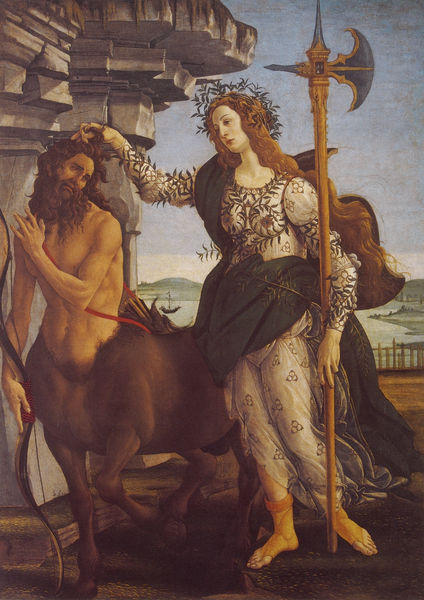
Titel: Pallas und der Centaur
Künstler: Sandro Botticelli
Standort: Firenze
Institution: Galleria degli Uffizi
Schlagwörter: blau, felsen, fuß, gemälde, gruppe, himmel, kampf, körper, mann, meer, nackt, rubens, schatten, umhang, wasser, weiß, fluss, gelb, grün, landschaft, ocker, see, ausschnitt, blumen, braun, frau, grau, haar, hintergrund, kleid, licht, säule, säulen, ausblick, dame, gebäude, haus, rot, schleier, tier, tuch, zaun, beige, muster, ornament, bart, blond, wand, architektur, historie, mensch, rembrandt, stein, steine, holland, bach, horizont, natur, gewand, gold, haare, mantel, stoff, krone, locken, renaissance, pferd, engel, beine, fell, huf, hufe, landschft, füße, küste, schiff, modell, bogen, italien, perspektive, schuhe, stab, berge, fels, felswand, figuren, lanze, weiblich, detail, muskeln, geländer, strumpf, sandalen, oberkörper, frühling, ruine, antike, burg, balustrade, zentralperspektive, schönheit, schwert, waffen, strafe, waffe, allegorie, kranz, lorbeer, mythologie, personifikation, flora, rüstung, trost, gesims, christus, axt, ross, satyr, amazone, centauer, faun, kentaur, pan, sage, zentauer, zentaur, fabelwesen, krönung, florenz, griechenland, hellebarde, johanna, hellebarden, heilige, märtyrer, speer, schütze, beil, ochse, bär, köcher, athene, minerva, halbwesen, centaur, kentaurus, pfeil, pferdefuss, zwitter, dornenkrone, fresco, dornenkranz, kentaure, athena, gebälk, tiermensch, bauwerk, medici, lohrbeer, sinnbild, martyrium, liebkosung, spieß, boticeli, boticelli, botticcelli, botticelli, ovid, primavera, pfeil und bogen, helebarde, langes haar, metamorphosen, kriegsgöttin, bestrafung, kleis, hippokamp, vestalin, heilkunst, unterleib, chiron, sandro botticelli, bauwerl, sandro, centarius, menschpferd, panowsky, sandro boticelli, minothaur, metamorfosen, centaurs